Field crop: tomato
Growth stage: 1
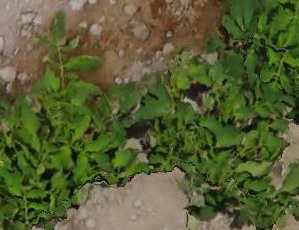
Species: tomato